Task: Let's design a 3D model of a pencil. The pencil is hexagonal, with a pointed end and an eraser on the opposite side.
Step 137:
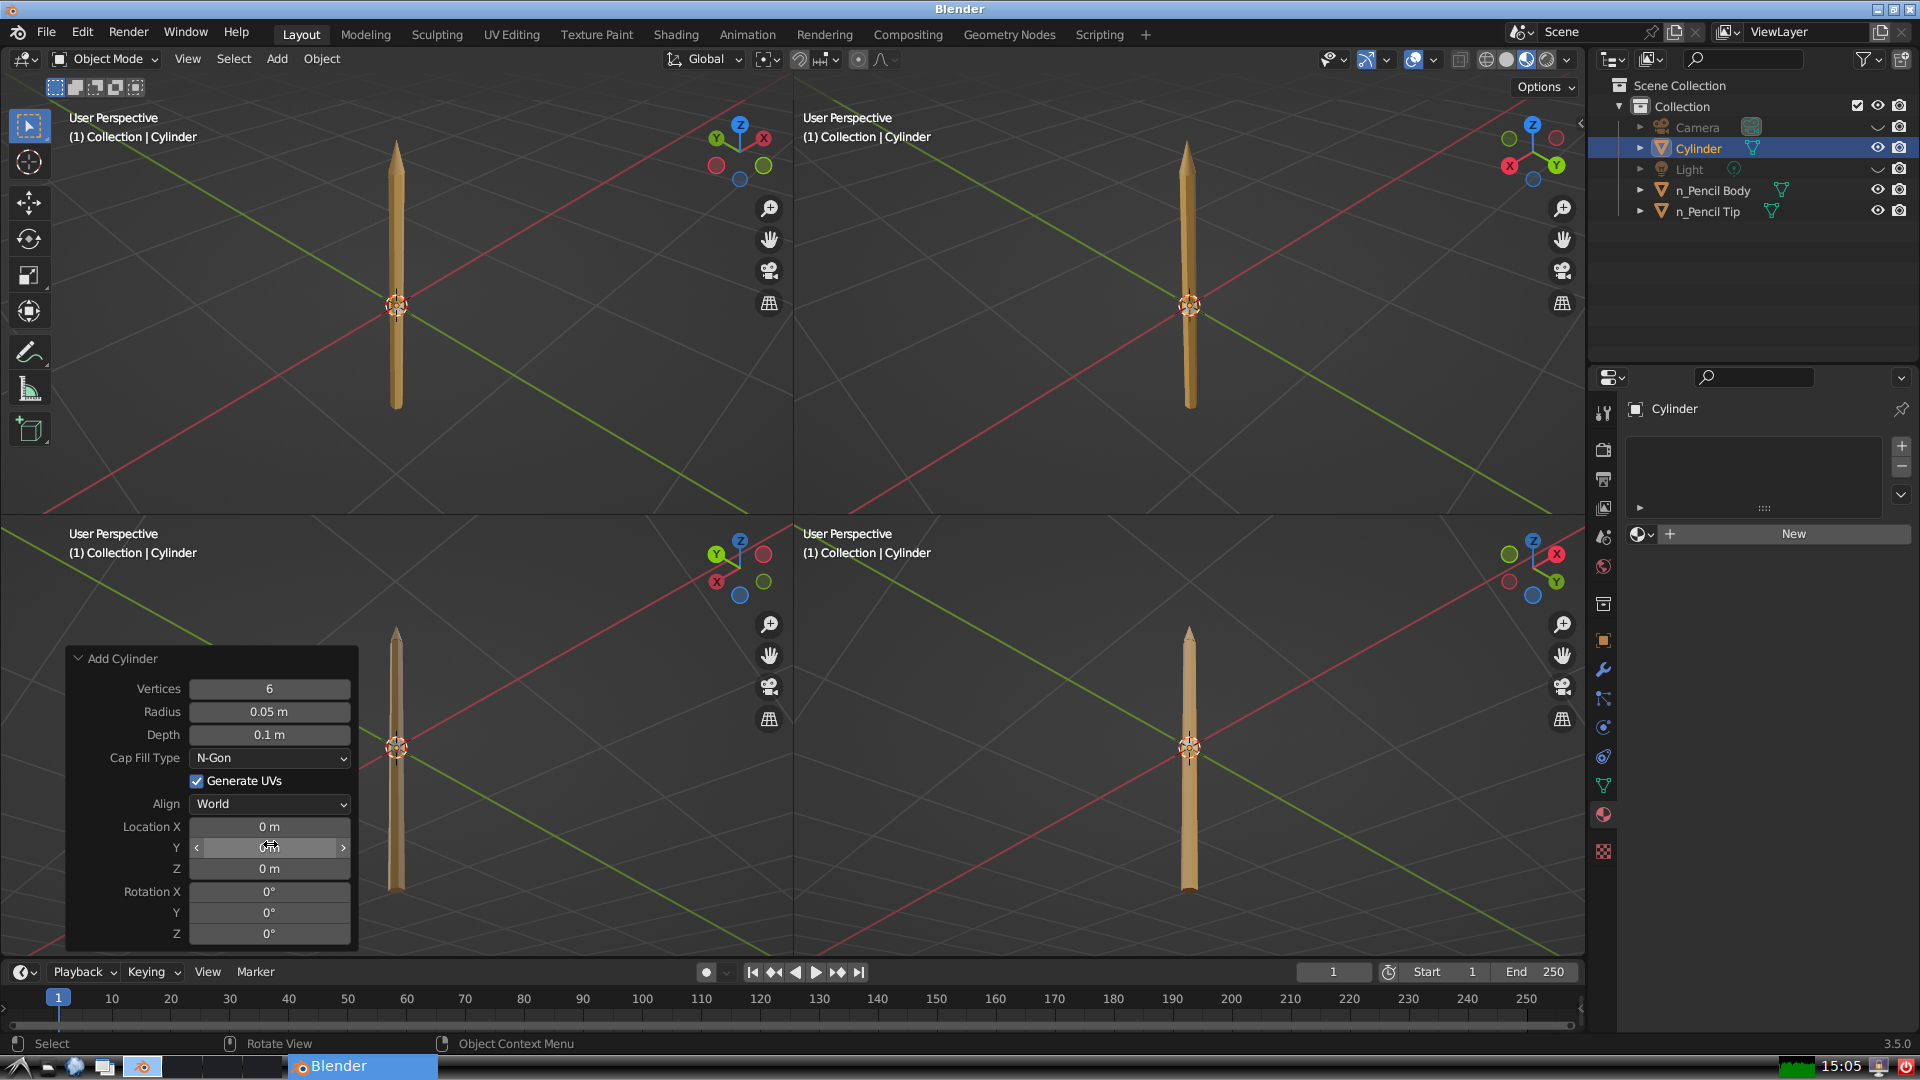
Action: {"mouse_move": [270, 868]}